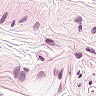
Metastatic tissue present: no